Question: here is my how i want the website design to be :
so i am in the initial step, my query is how do i place the slider div upon the header div and i want it to be in the centre. my code what i have used is :
'''
<div id="header">
<div class="slider">
</div>
</div>
<div class="content">
</div>
<div class="footer">
</div>
body {
margin:0px;
padding:0px;
background:#fff;
}
#header
{
background:#859685;
height:300px;
}
.slider
{
margin-left:auto;
margin-right:auto;
margin-top:50px;
position:absolute;
z-index:1;
width:980px;
height:200px;
border: 4px #666 solid;
}
.content
{
margin-left: auto;
margin-right: auto;
margin-bottom:10px;
margin-top:10px;
width:980px;
height:400px;
background:#fff;
-moz-border-radius: 3px;
-webkit-border-radius: 3px;
border-radius: 3px;
}
.footer
{
margin-top:10px;
margin-bottom:10px;
padding: 0;
height:300px;
background:#98AFC7;
-moz-border-radius: 3px;
-webkit-border-radius: 3px;
border-radius: 3px;
background:#111312;
}
'''
here is my fiddle jsfiddle.net/hdmep/
Thanx in advance!
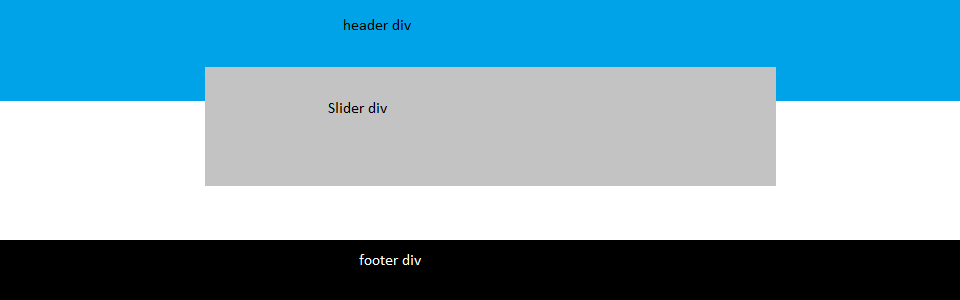
Answer: Check out this <URL>
I changed the sizes a little bit (so it'll look nice in the Fiddle)
this is all about absolute positioning.
also if you're just going to use background for color, use 'background-color' instead of 'background'
and, notice the short way of using 'margin' for all sides at once.
'''
#header
{
background-color: #859685;
height: 100px;
position: relative; /*the slider is now relative to the header*/
}
.slider
{
position:absolute;
width: 80%; /*80% of header*/
height: 50%; /* 50% of header*/
border: 4px #666 solid;
top: 70%;
left: 10%;
}
.content
{
margin: 10px auto;
height: 100px;
background-color: azure;
-moz-border-radius: 3px;
-webkit-border-radius: 3px;
border-radius: 3px;
}
.footer
{
margin: 10px 0;
height: 100px;
-moz-border-radius: 3px;
-webkit-border-radius: 3px;
border-radius: 3px;
background-color: #111312;
}
'''